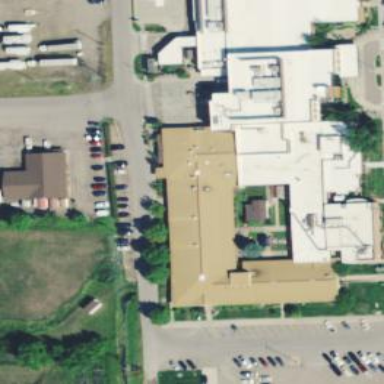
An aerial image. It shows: Nursing home that serves as social facility.